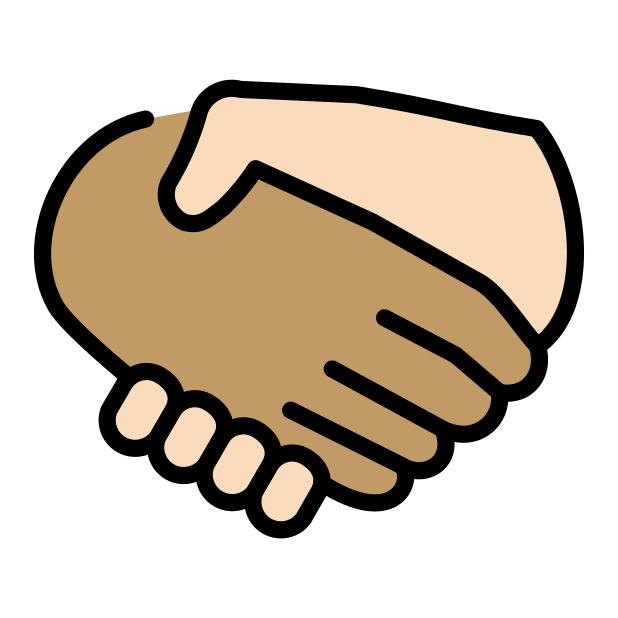
handshake: medium skin tone, light skin tone